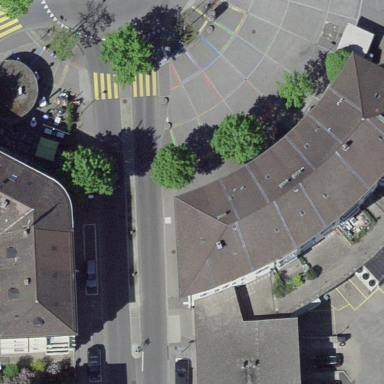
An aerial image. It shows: Apartment building with hipped roof.